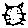
Label: cat